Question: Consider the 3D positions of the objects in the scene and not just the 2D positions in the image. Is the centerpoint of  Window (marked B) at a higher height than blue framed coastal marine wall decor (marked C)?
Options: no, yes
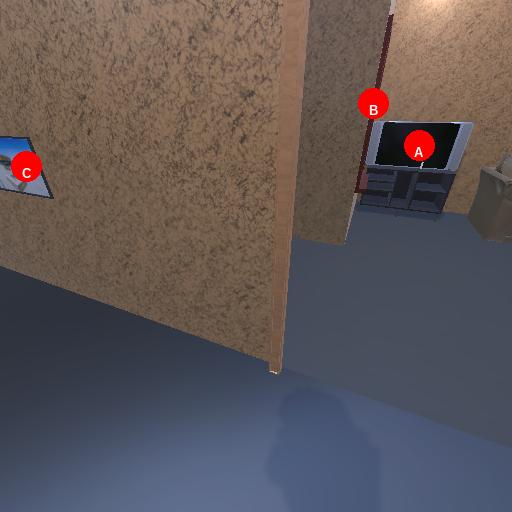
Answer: no